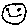
Label: smiley face